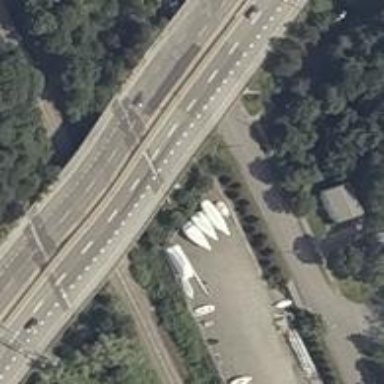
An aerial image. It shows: Asphalt bridge over motorway.